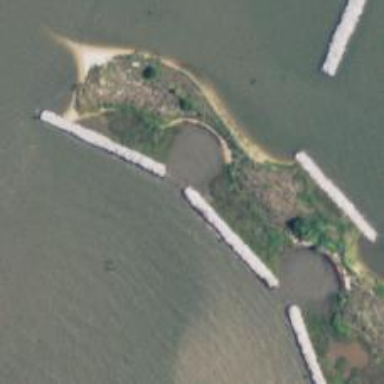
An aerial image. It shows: Breakwater structure.